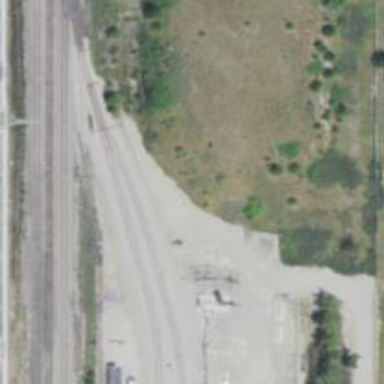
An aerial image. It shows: Railway siding with rails.